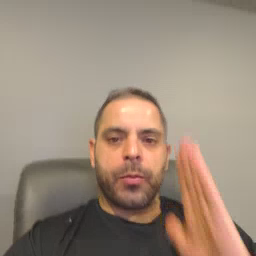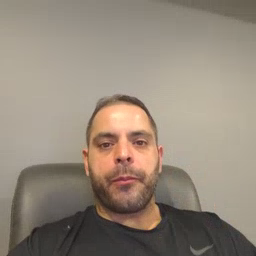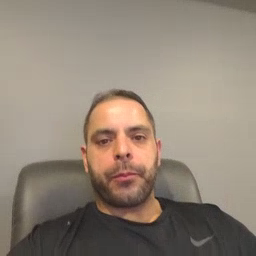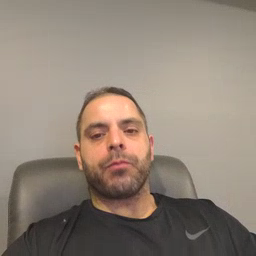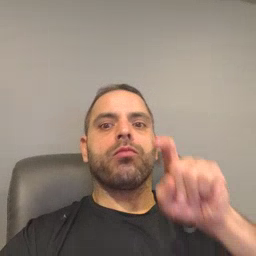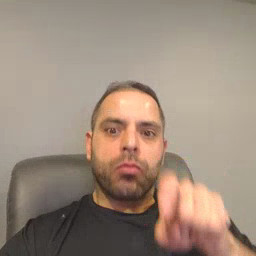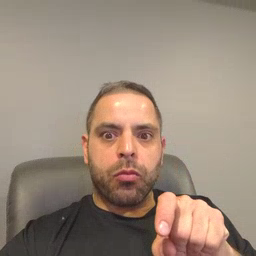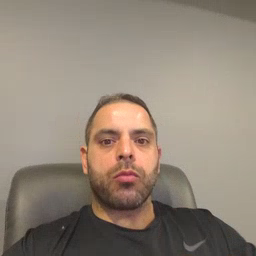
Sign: haveto